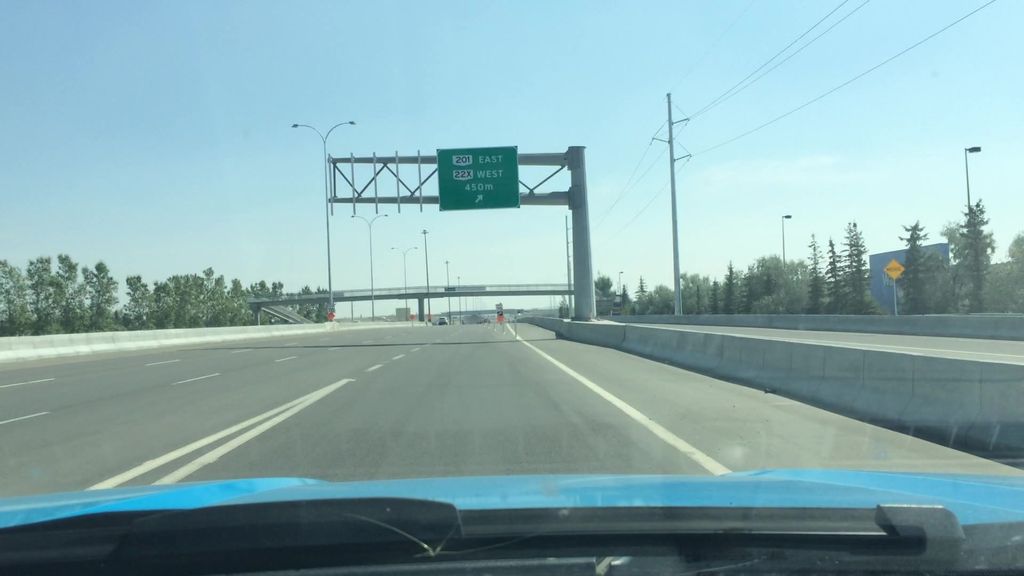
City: calgary